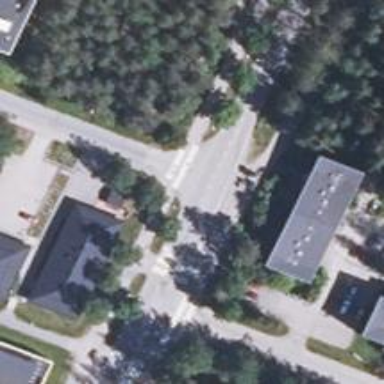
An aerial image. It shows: Residential road with asphalt surface. There is sidewalk on the left side.